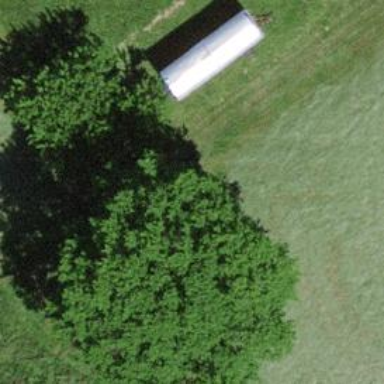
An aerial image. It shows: Shed building.